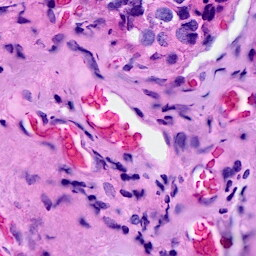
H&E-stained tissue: Breast